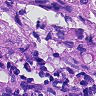
Metastatic tissue present: yes